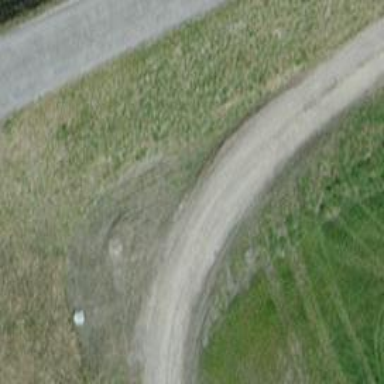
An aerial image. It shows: Compacted track with grade2 surface.